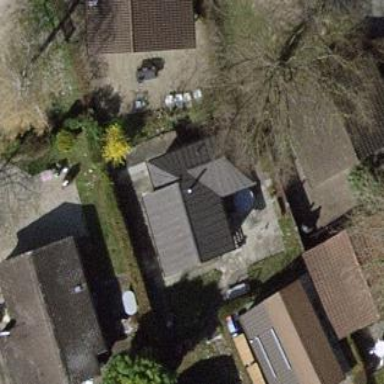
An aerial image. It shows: Bungalow.